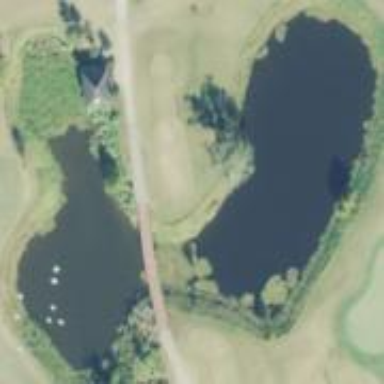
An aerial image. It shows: Water hazard on golf course. The hazard is natural water feature.